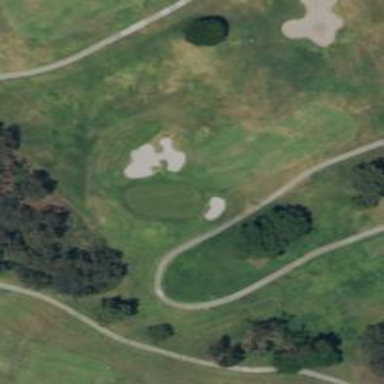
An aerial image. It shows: Golf hole.